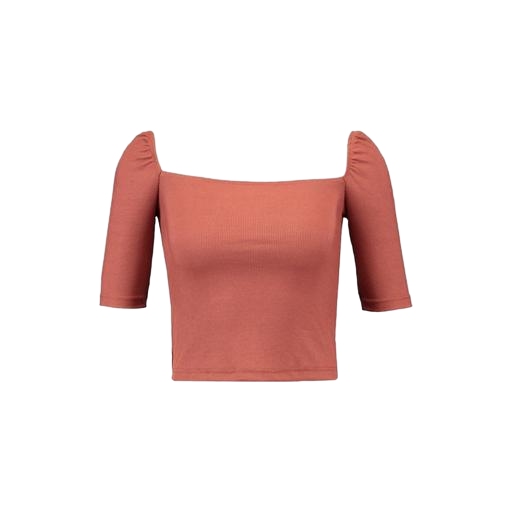
short-sleeve top only macy, shoulder shirt, shoulder t-shirt, white background